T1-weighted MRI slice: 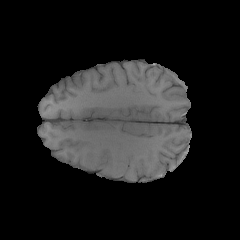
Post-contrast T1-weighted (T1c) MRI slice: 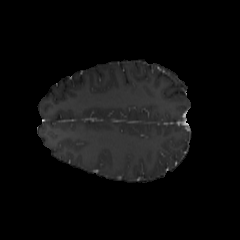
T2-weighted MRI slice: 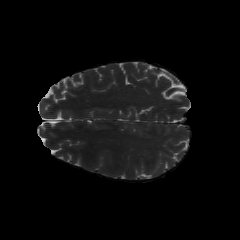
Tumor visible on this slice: no